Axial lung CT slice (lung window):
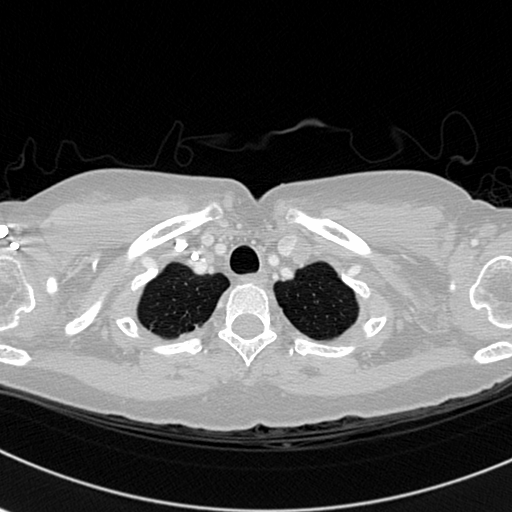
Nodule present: no